Aerial crown-view tile of a tropical tree (Barro Colorado Island, Panama), acquired 20241014:
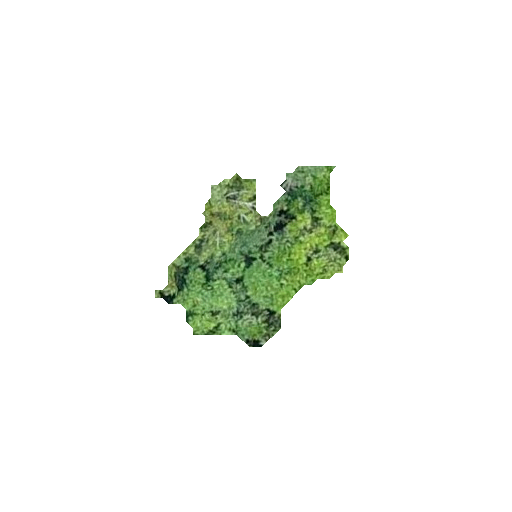
Species: Protium tenuifolium
GBIF accepted scientific name: Protium tenuifolium
Crown area: 31.327 m²